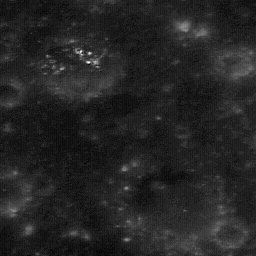
Host type: background_regolith
Lunar coordinates: latitude nan, longitude nan